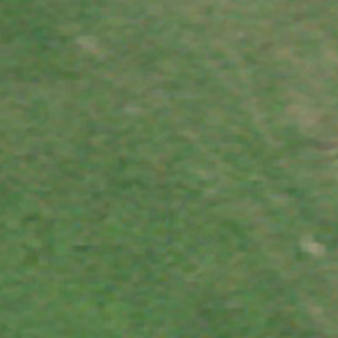
Label: other